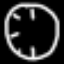
Label: clock